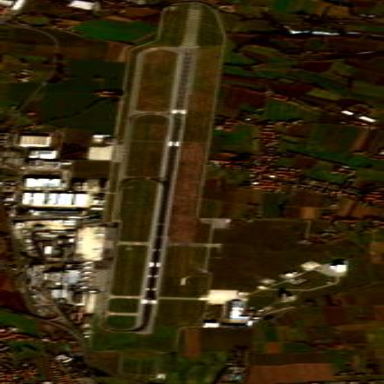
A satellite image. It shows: International public aerodrome (airport).